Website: lowes
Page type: delivery-shipping
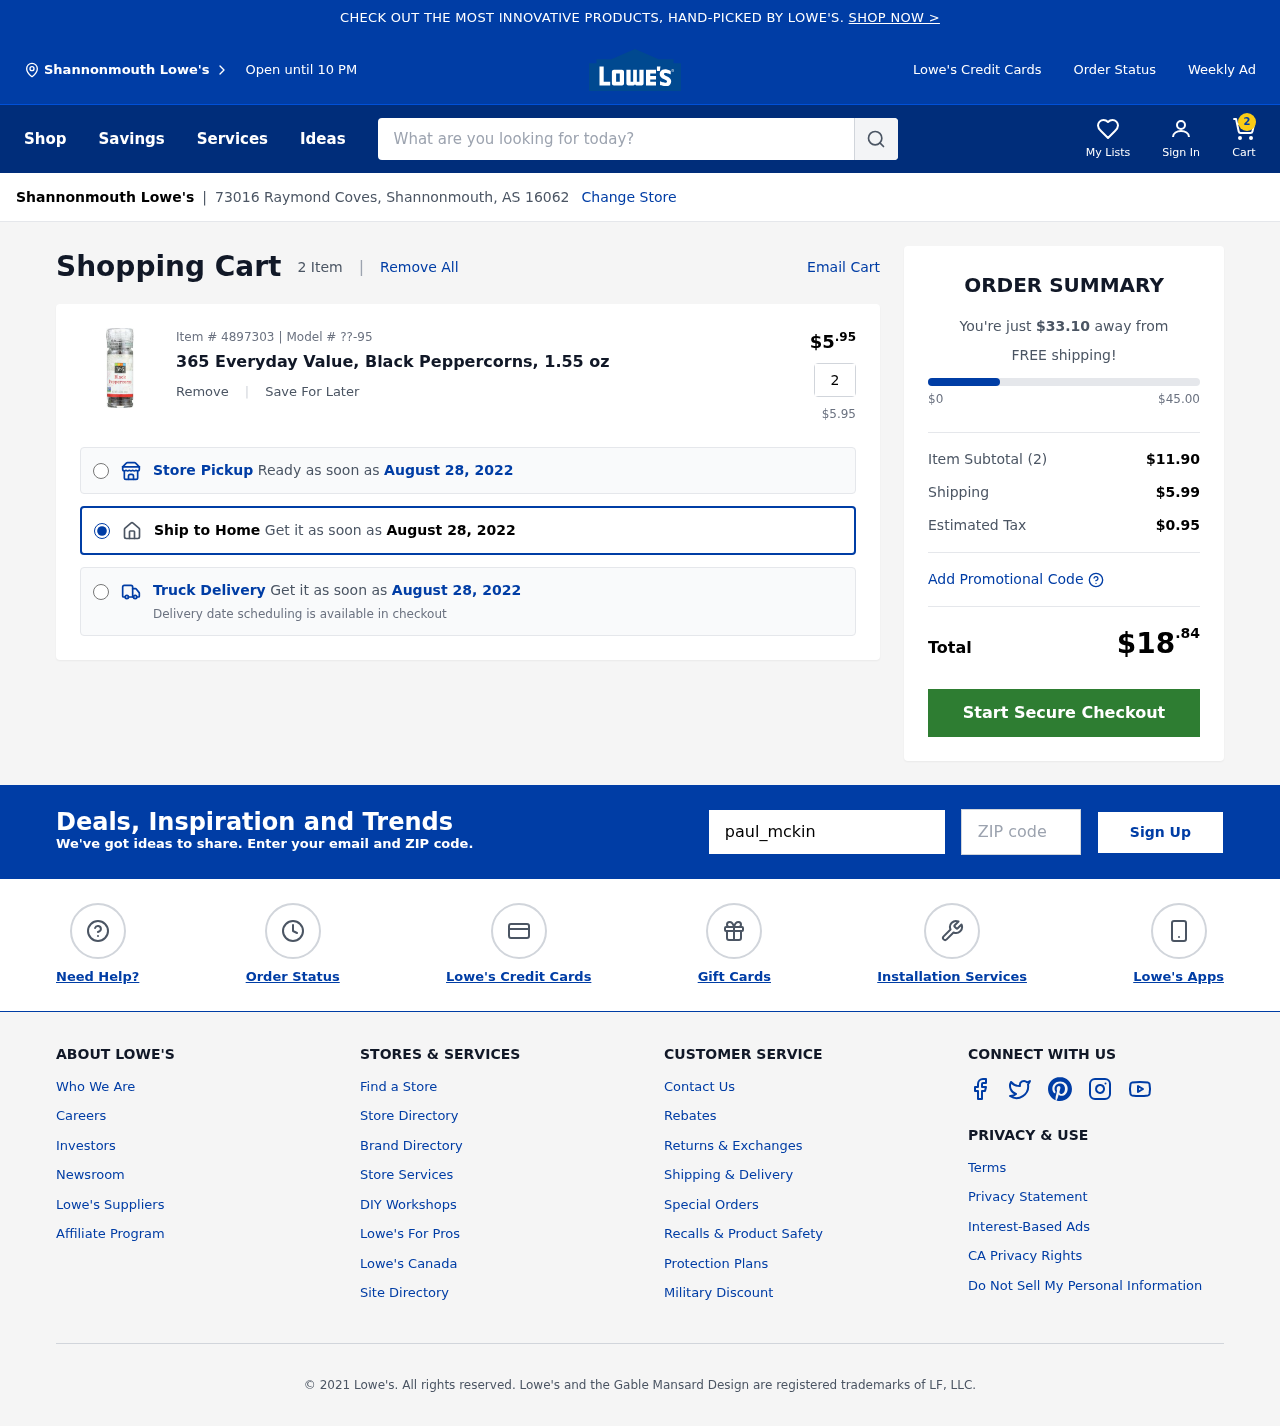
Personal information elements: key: PII_CITY
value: Shannonmouth
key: PII_EMAIL
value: paul_mckinney@hotmail.com
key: PII_POSTCODE
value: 16062
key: PII_STREET
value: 73016 Raymond Coves
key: PII_CITY2
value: Shannonmouth
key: PII_CITY_STATE_ZIP
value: Shannonmouth, AS 16062
Product elements: key: PRODUCT1_NAME
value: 365 Everyday Value, Black Peppercorns, 1.55 oz
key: PRODUCT1_PRICE
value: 5.95
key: PRODUCT1_QUANTITY
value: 2
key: PRODUCT1_MODEL
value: ??-95
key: PRODUCT1_PRICE2
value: $5.95
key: PRODUCT1_ITEM_NUMBER
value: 4897303
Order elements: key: ORDER_NUM_ITEMS
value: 2
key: ORDER_DELIVERY_DATE
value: August 28, 2022
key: ORDER_DELIVERY_DATE2
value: August 28, 2022
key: ORDER_DELIVERY_DATE3
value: August 28, 2022
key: AMOUNT_TO_FREE_SHIPPING
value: $33.10
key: ORDER_SUBTOTAL
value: $11.90
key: ORDER_SHIPPING_COST
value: $5.99
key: ORDER_TAX
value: $0.95
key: ORDER_TOTAL
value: $18.84
Search elements: key: HEADER_SEARCH
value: What are you looking for today?